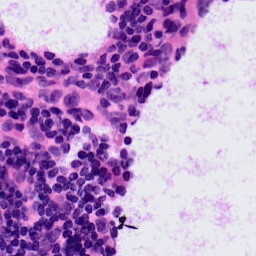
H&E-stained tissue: LymphNode